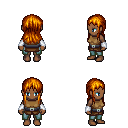
a pixel art fantasy rpg character, female body template, human, dark skin, leather chest armor, teal pants, dark blonde unkempt hairstyle, white cloth bracers, four views (front, back, left, right), 2x2 character sprite sheet, small pixel art, hard edges, no anti-aliasing